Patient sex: M
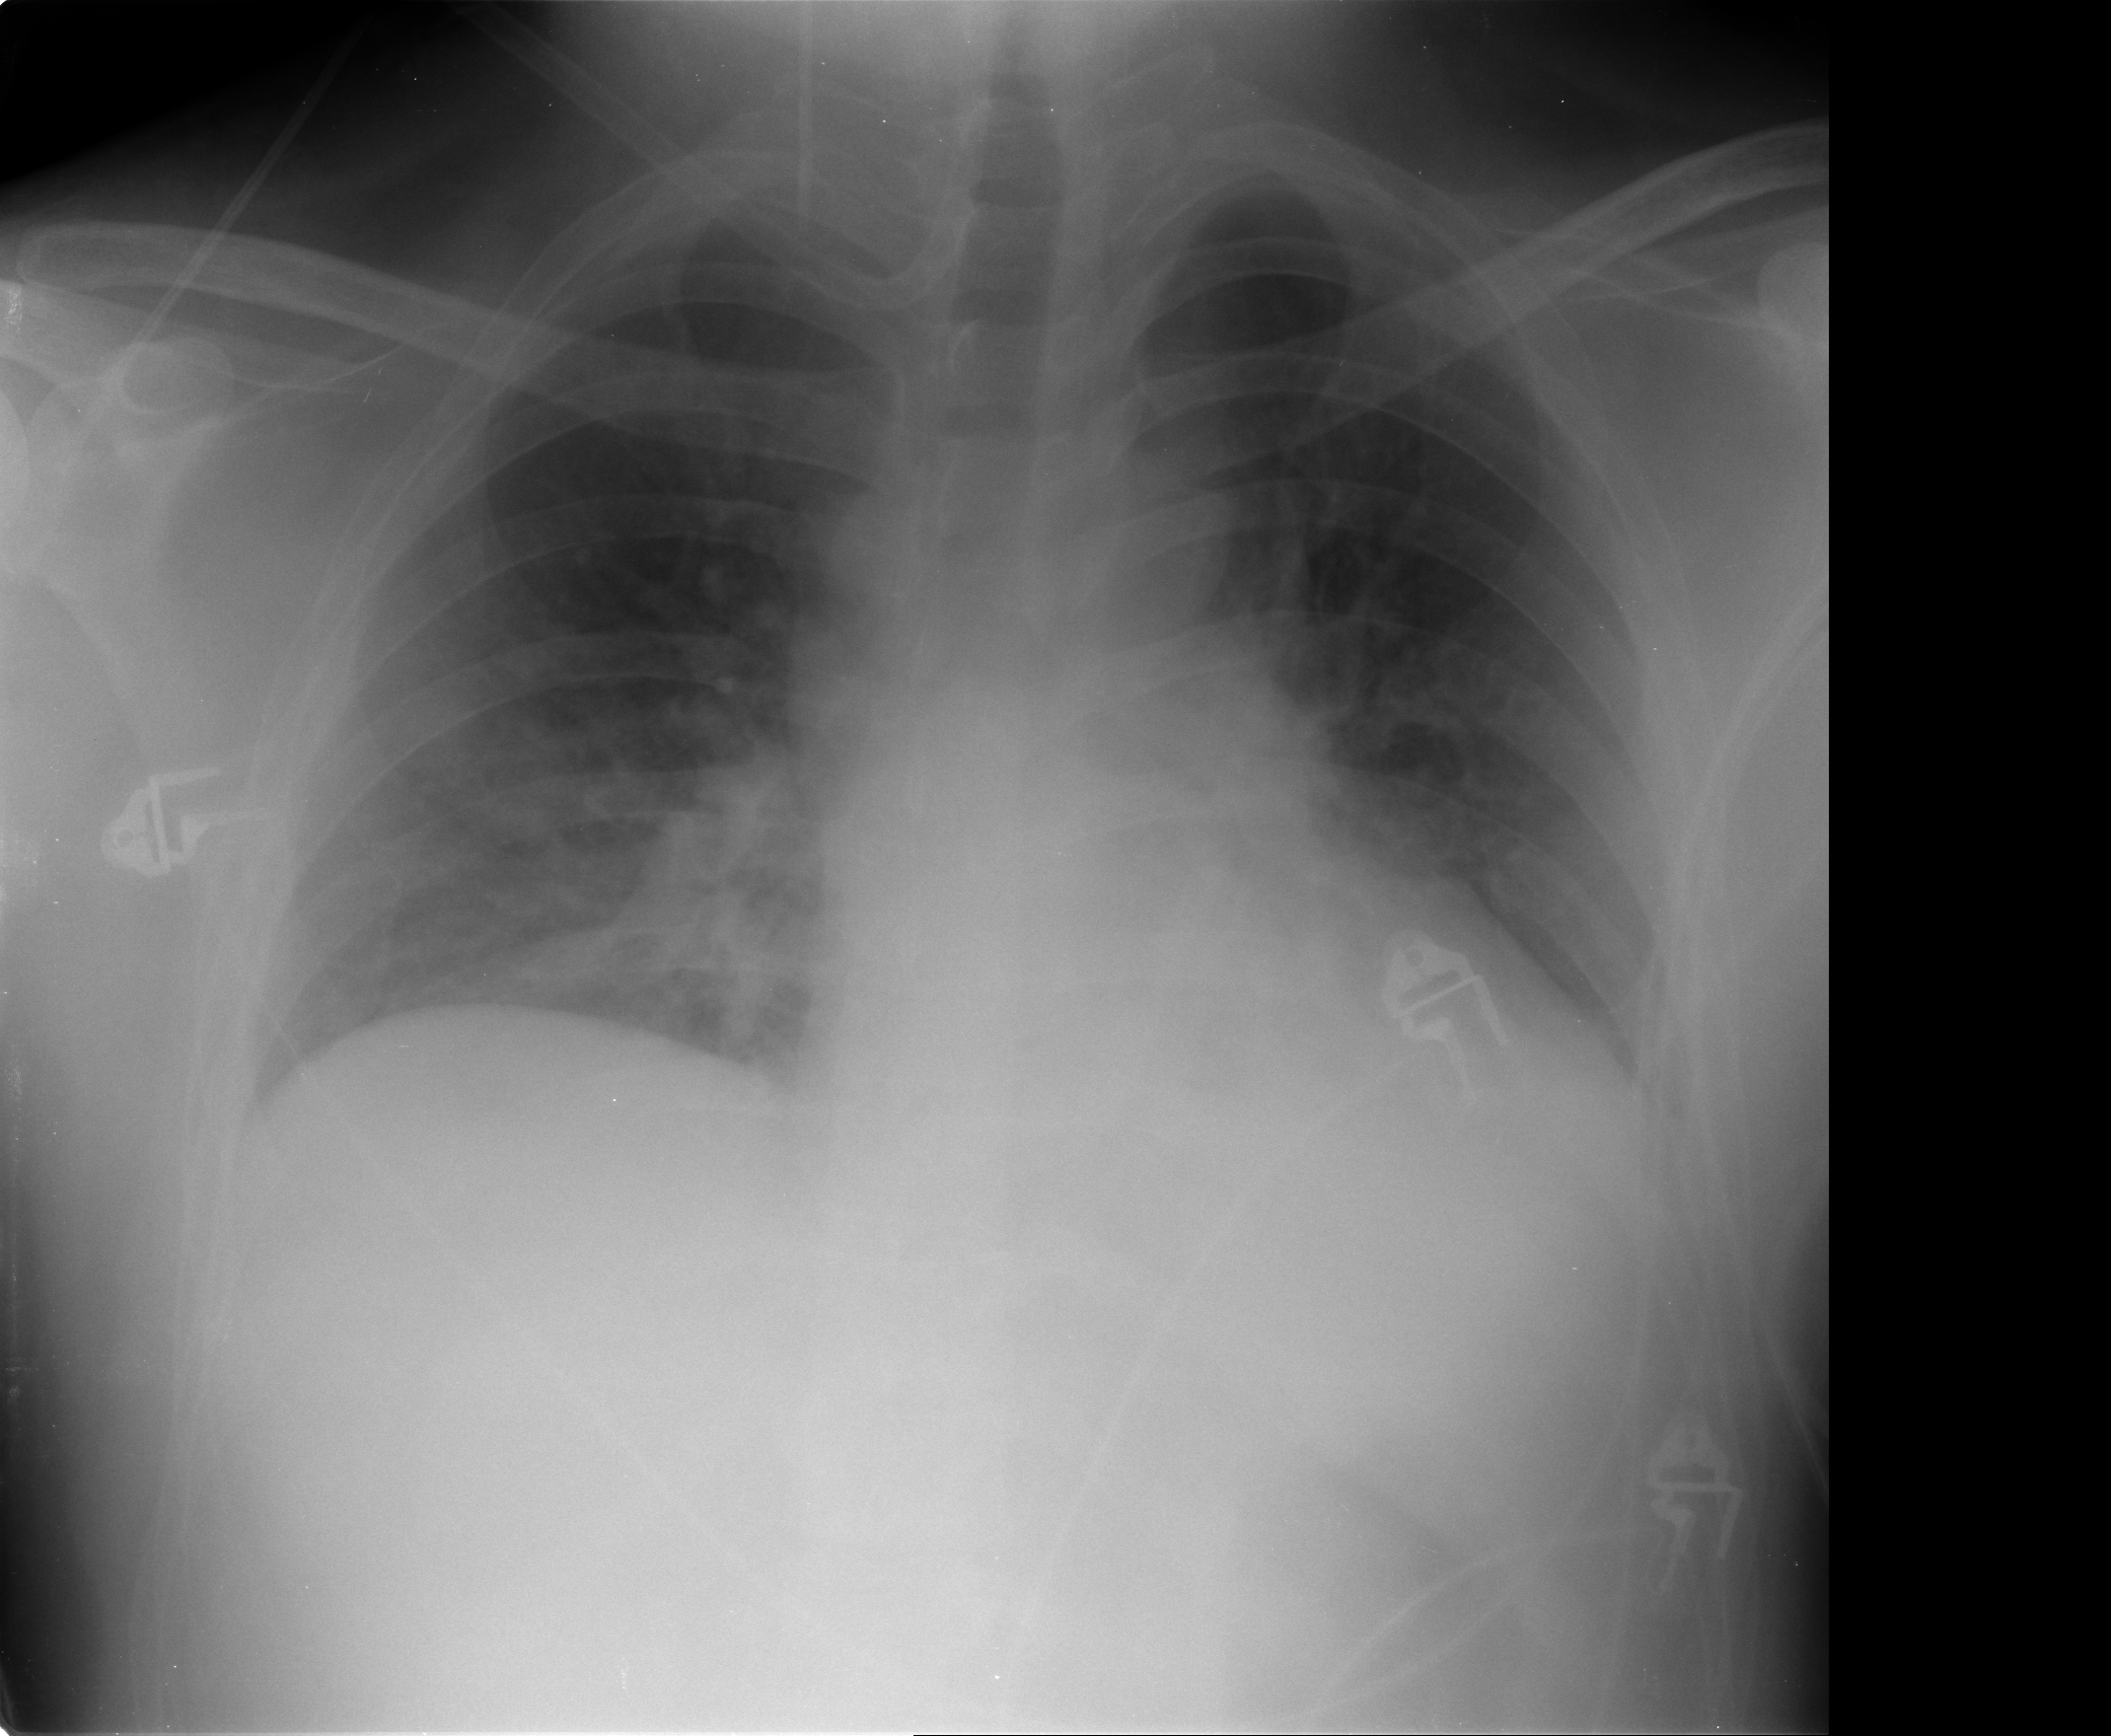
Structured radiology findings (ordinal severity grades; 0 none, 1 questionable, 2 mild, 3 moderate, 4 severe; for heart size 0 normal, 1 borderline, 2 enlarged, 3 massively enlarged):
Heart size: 2
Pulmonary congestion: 2
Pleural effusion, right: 0
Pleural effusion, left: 2
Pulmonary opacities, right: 0
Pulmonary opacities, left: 0
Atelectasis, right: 2
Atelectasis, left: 2